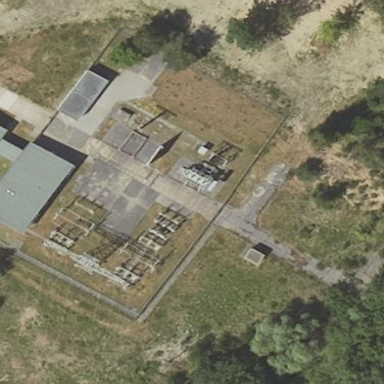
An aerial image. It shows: Distribution substation surrounded by fence.